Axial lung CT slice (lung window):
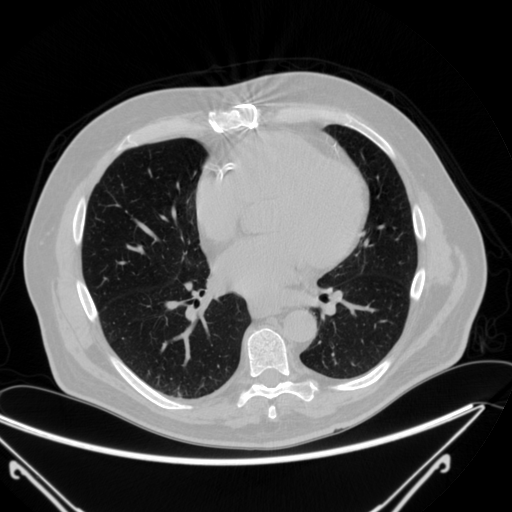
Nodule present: no